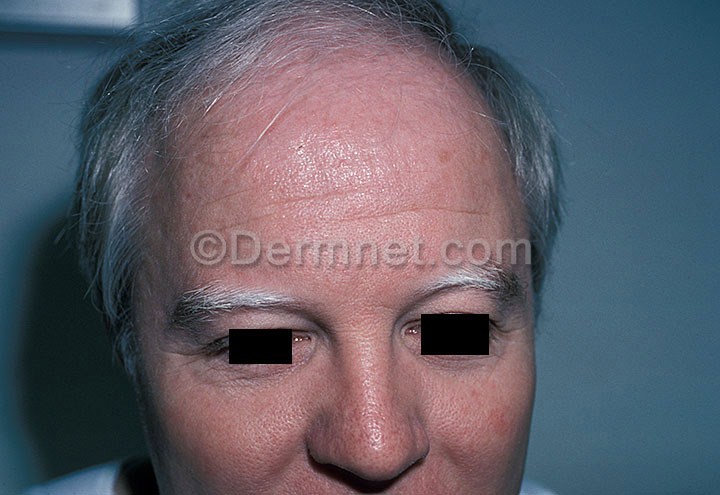
Disease: Light Diseases and Disorders of Pigmentation